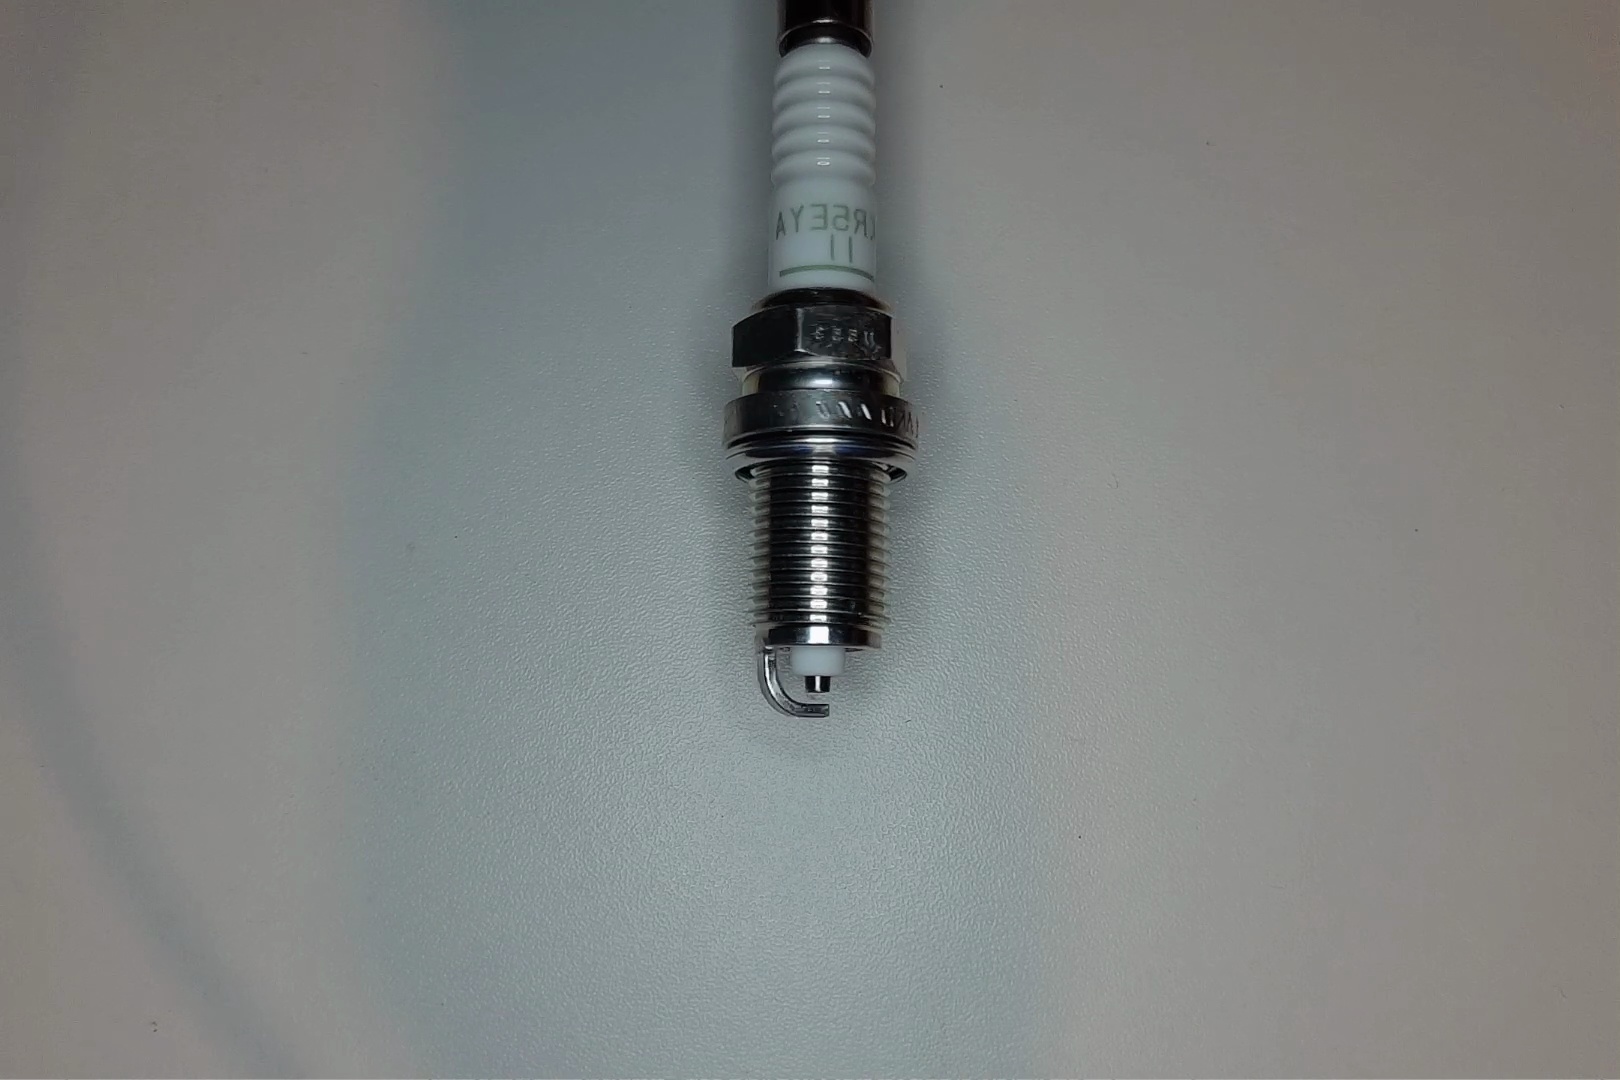
Label: normal